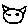
Label: cat